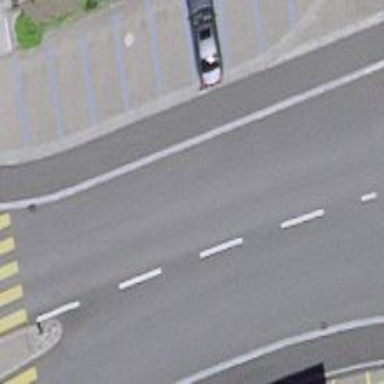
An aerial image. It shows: Tertiary road with asphalt surface. The road has separate sidewalk and lane markings.